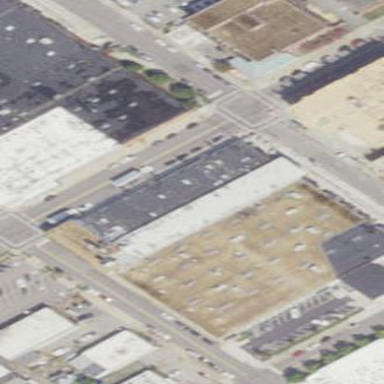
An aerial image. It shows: Industrial building.